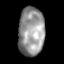
Tissue: lung
Cell type: Endothelial cells
Senescence score: 0.2251
Nuclear area (px): 1237
Mean DAPI intensity: 149.833